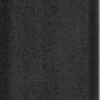
Label: dusty